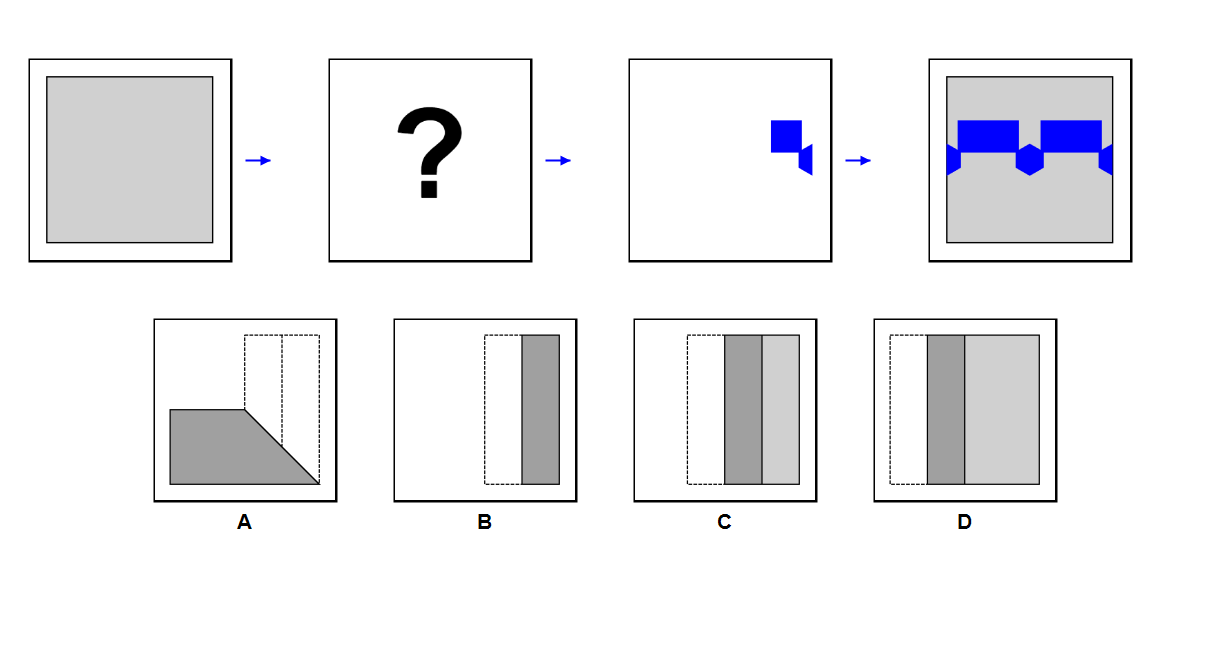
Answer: A